Interaction volume radius: 5 \u00c5
Interaction volume height: 25 \u00c5
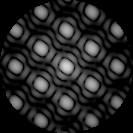
Disorder parameter: 0.007945